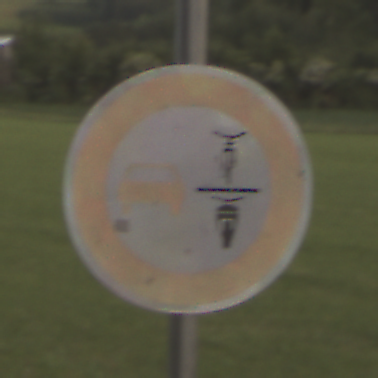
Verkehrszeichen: VerbotUeberholenEinspurigeFahrzeuge
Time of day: SunriseSunset
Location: Outdoor (Nature)
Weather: Clear
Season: NotSpecified
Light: Natural